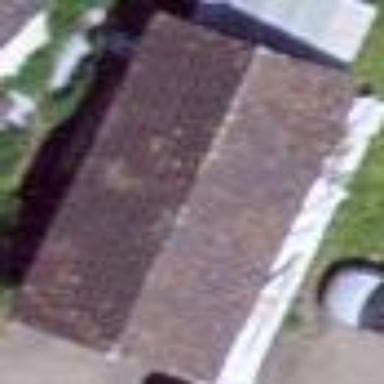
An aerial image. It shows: Garage building.